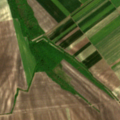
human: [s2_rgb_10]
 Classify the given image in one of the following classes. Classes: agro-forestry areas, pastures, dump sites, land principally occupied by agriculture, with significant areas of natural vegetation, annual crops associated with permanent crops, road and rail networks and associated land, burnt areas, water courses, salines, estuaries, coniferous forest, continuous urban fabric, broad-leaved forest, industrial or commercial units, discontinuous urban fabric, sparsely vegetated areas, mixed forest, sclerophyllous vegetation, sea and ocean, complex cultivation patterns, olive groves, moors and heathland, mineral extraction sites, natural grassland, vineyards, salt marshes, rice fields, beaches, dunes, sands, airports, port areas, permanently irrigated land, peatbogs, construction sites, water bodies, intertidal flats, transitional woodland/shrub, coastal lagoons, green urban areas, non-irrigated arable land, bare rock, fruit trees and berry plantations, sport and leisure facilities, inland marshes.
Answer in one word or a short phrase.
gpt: non-irrigated arable land, transitional woodland/shrub